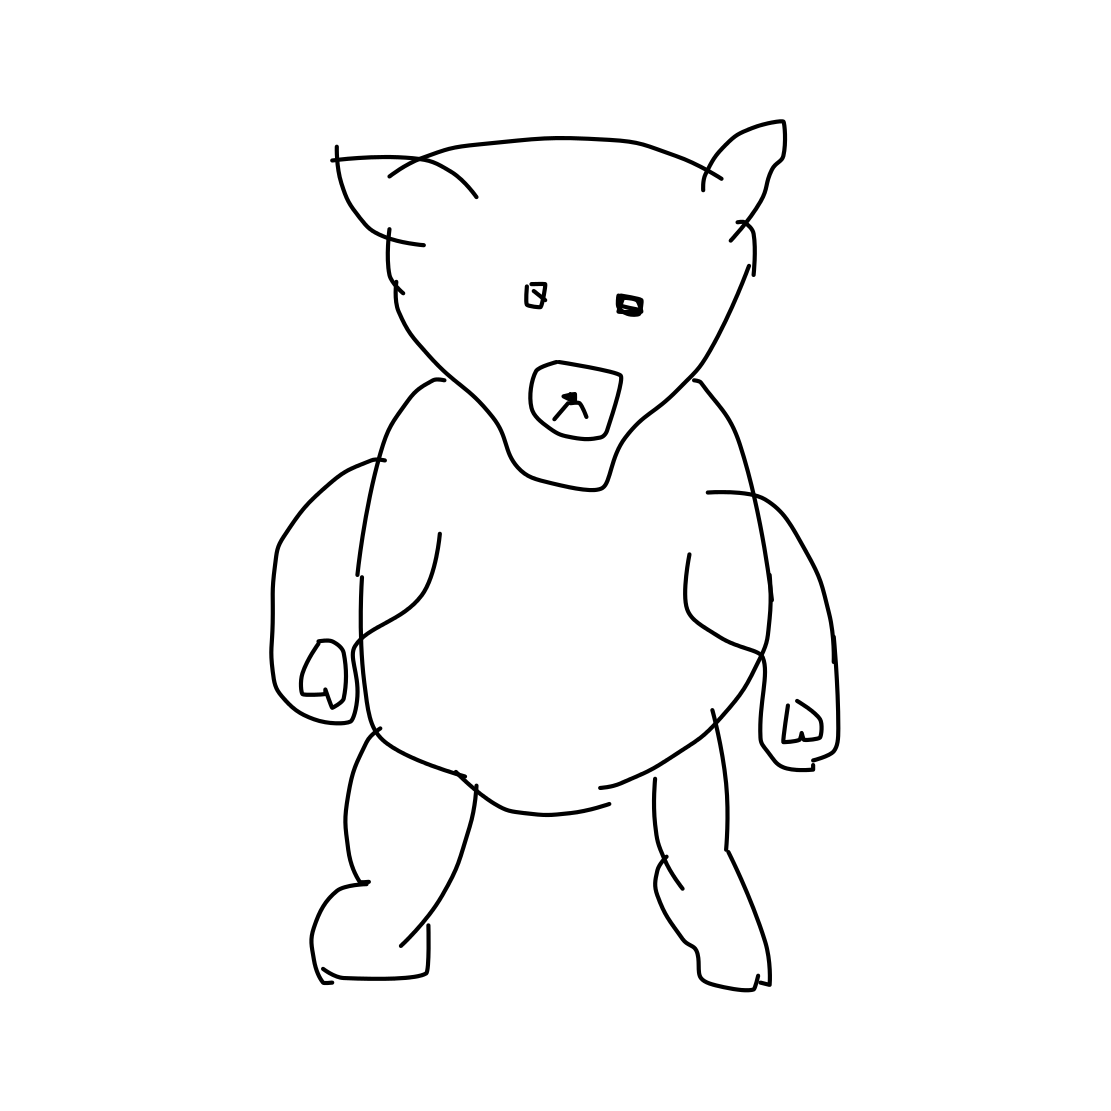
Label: teddy-bear